Question: I'm using ggplot2 to show points colored by value. In addition, I want to show a regression line on this data.
This is an example of the data that I am using:
'''
structure(list(a = c(63.635707116462, 59.7200565823145, 56.0311239027684,
53.1573088984712, 51.0192317467653, 48.0727441921859, 47.1516684444444,
45.5081981068289, 43.5874967485549, 43.3163255512322), b = c(278.983796321269,
254.833332215134, 234.812503036992, 221.519477352253, 212.<PHONE>,
199.926648466351, 194.577007436116, 186.506133515809, 179.411968705754,
172.<PHONE>), col = c(18.36245, 22.03494, 25.70743, 29.37992,
33.05241, 36.7249, 40.39739, 44.06988, 47.74237, 51.41486), predict = c(275.438415187452,
256.<PHONE>, 237.782656695549, 223.552332598712, 212.965175538386,
198.374997400175, 193.814089203754, 185.676086057123, 176.<PHONE>,
174.<PHONE>)), .Names = c("a", "b", "col", "predict"), row.names = c(NA,
-10L), class = "data.frame")
'''
And the code I am using so far is as follows:
'''
p <- ggplot(data = df, aes(x = a, y = b, colour=col)) + geom_point()
p + stat_smooth(method = "lm", formula = y ~ x, se = FALSE)
'''

However, this does not produce a straight line (as it is smoothed) so instead I tried to follow one of the examples on <URL> and did the following:
'''
model <- lm(b ~ a, data = df)
df$predict <- stats::predict(model, newdata=df)
p <- ggplot(data = df, aes(x = a, y = b, colour=col) ) + geom_point()
p + geom_line(aes(x = a, y = predict))
'''
In the example, a line is added using '+ geom_line(data=grid)', which in my case would be '+ geom_line(data=df)'. This just joins the points together, instead of drawing a straight line on the plot. How can I plot a line on this plot that is perfectly straight?
The other problem I was having with the plot, is renaming the legend. I want to have a two word title for the data (e.g. 'Z Density'), but I don't know how to change it. I've tried using '+ scale_colour_discrete(name = "Fancy Title")' and '+ scale_linetype_discrete(name = "Fancy Title")' using advice from <URL> question but they do not work as my data is colored by a value.
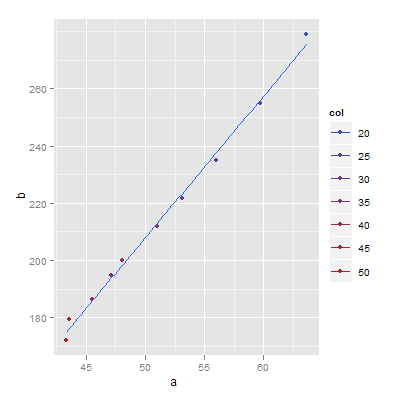
Answer: As @Andrie says, using method = "lm" gives a linear model. As for your second question, use 'scale_color_continuous()'
'''
p <- ggplot(data = df, aes(x = a, y = b, colour=col)) + geom_point()
p + stat_smooth(method = "lm", se = FALSE) +
scale_colour_continuous(name = "My Legend")
'''
You also don't need to do all of the predicting. 'ggplot()' will do this for you, which is one of the great benefits.